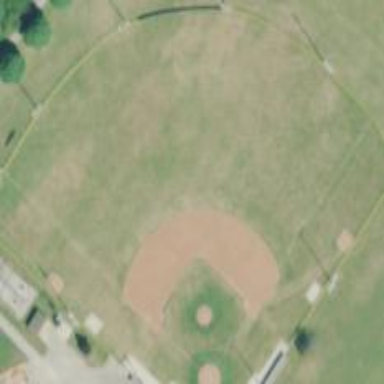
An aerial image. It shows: Baseball pitch for leisure and sports activities.